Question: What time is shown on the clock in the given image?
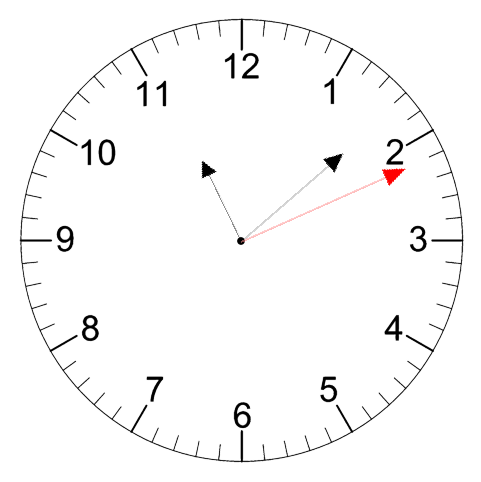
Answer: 11:08:11